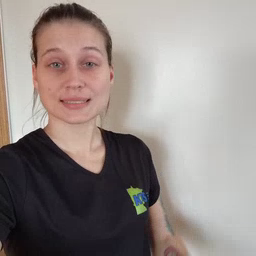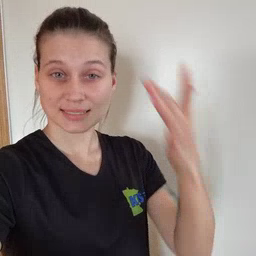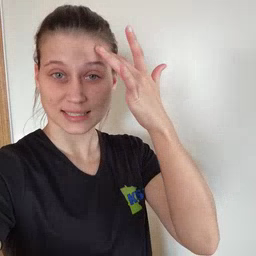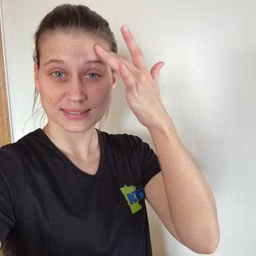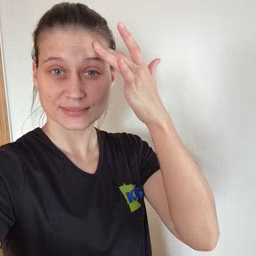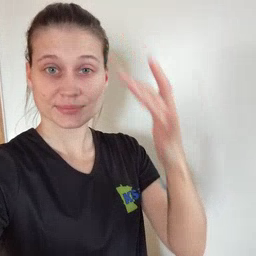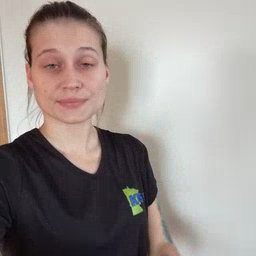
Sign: sick